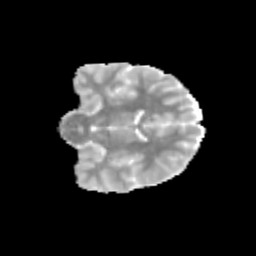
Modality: MD
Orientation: coronal
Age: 13
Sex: male
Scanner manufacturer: siemens
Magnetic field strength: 3 T
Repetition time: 3.8 s
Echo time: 0.07 s